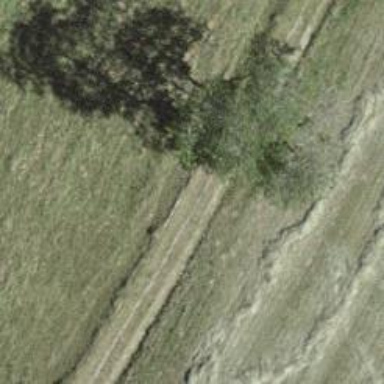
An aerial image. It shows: Deciduous tree with leafless branches.